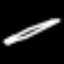
Label: pencil